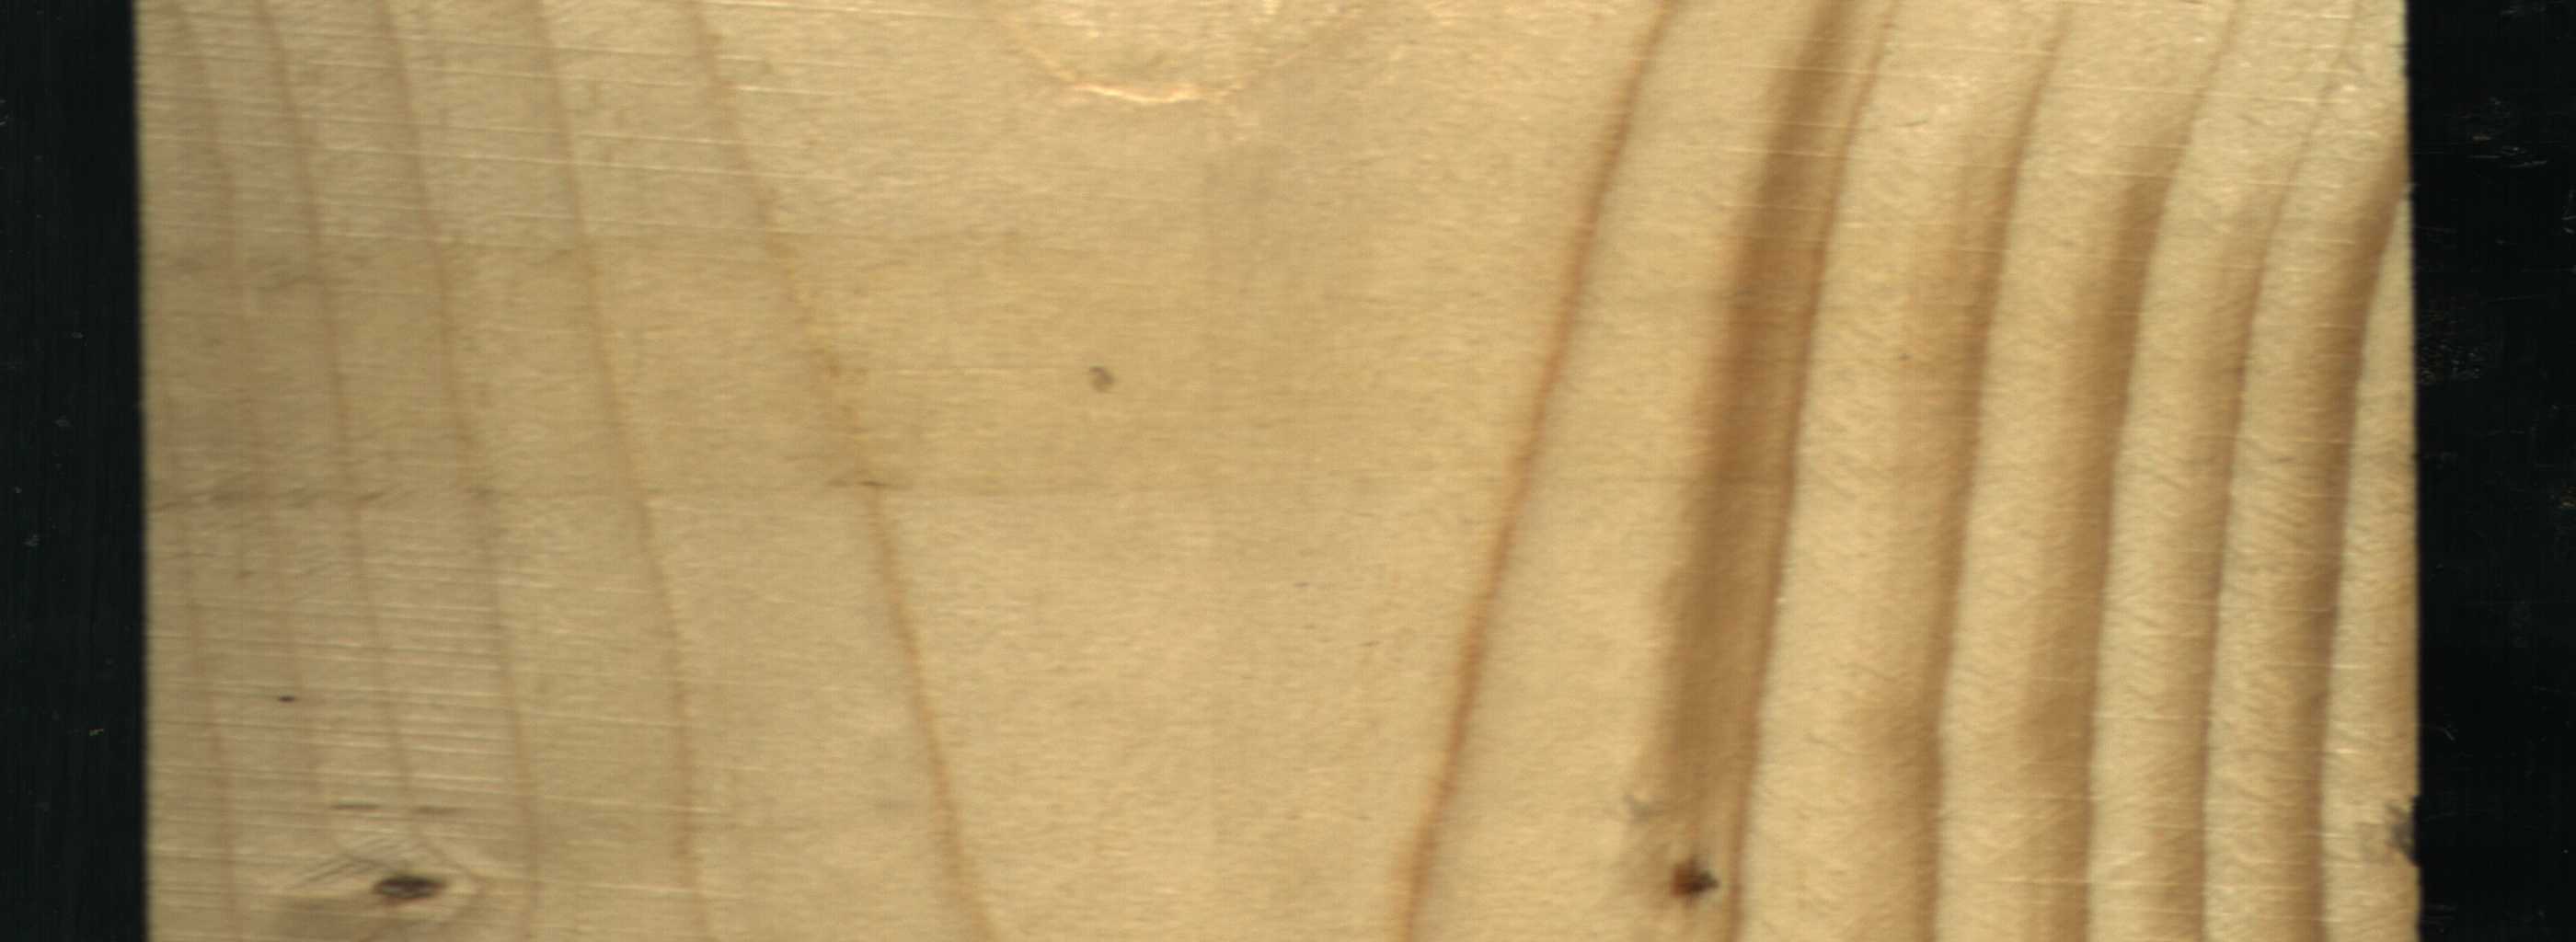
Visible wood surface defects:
Live_Knot
Live_Knot